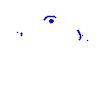
Particle: kaon